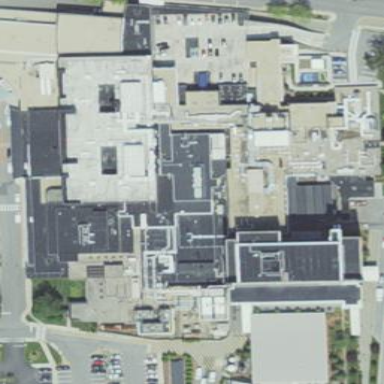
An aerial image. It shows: Hospital building.